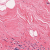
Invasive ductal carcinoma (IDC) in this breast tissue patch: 0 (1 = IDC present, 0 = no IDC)